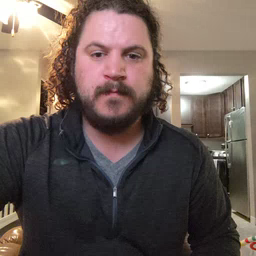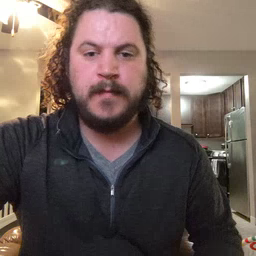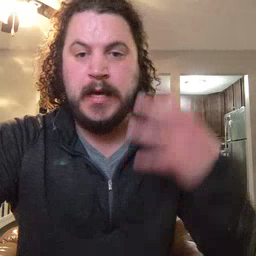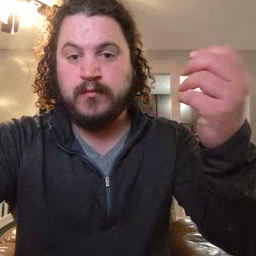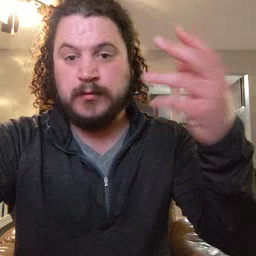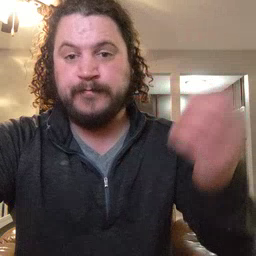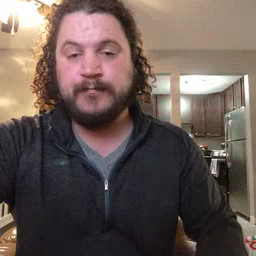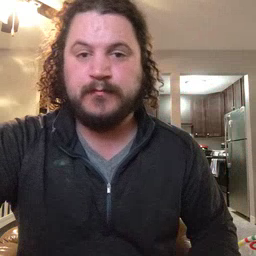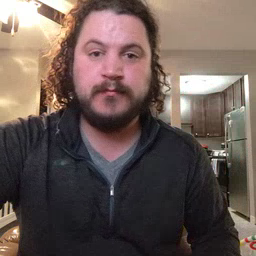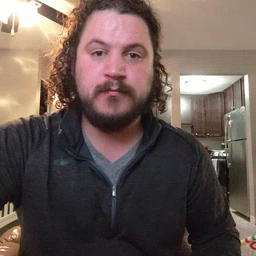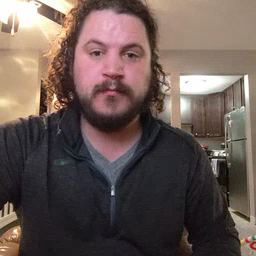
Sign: outside